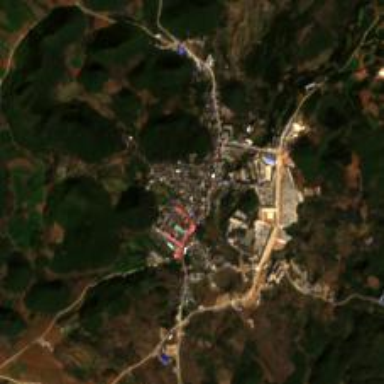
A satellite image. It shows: Ethnic township within town.